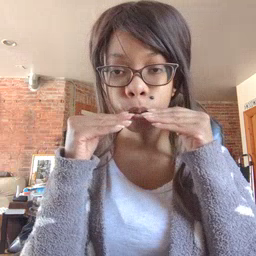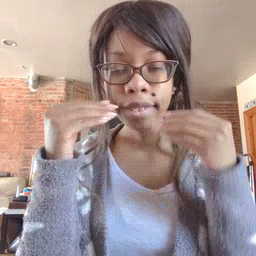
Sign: smile